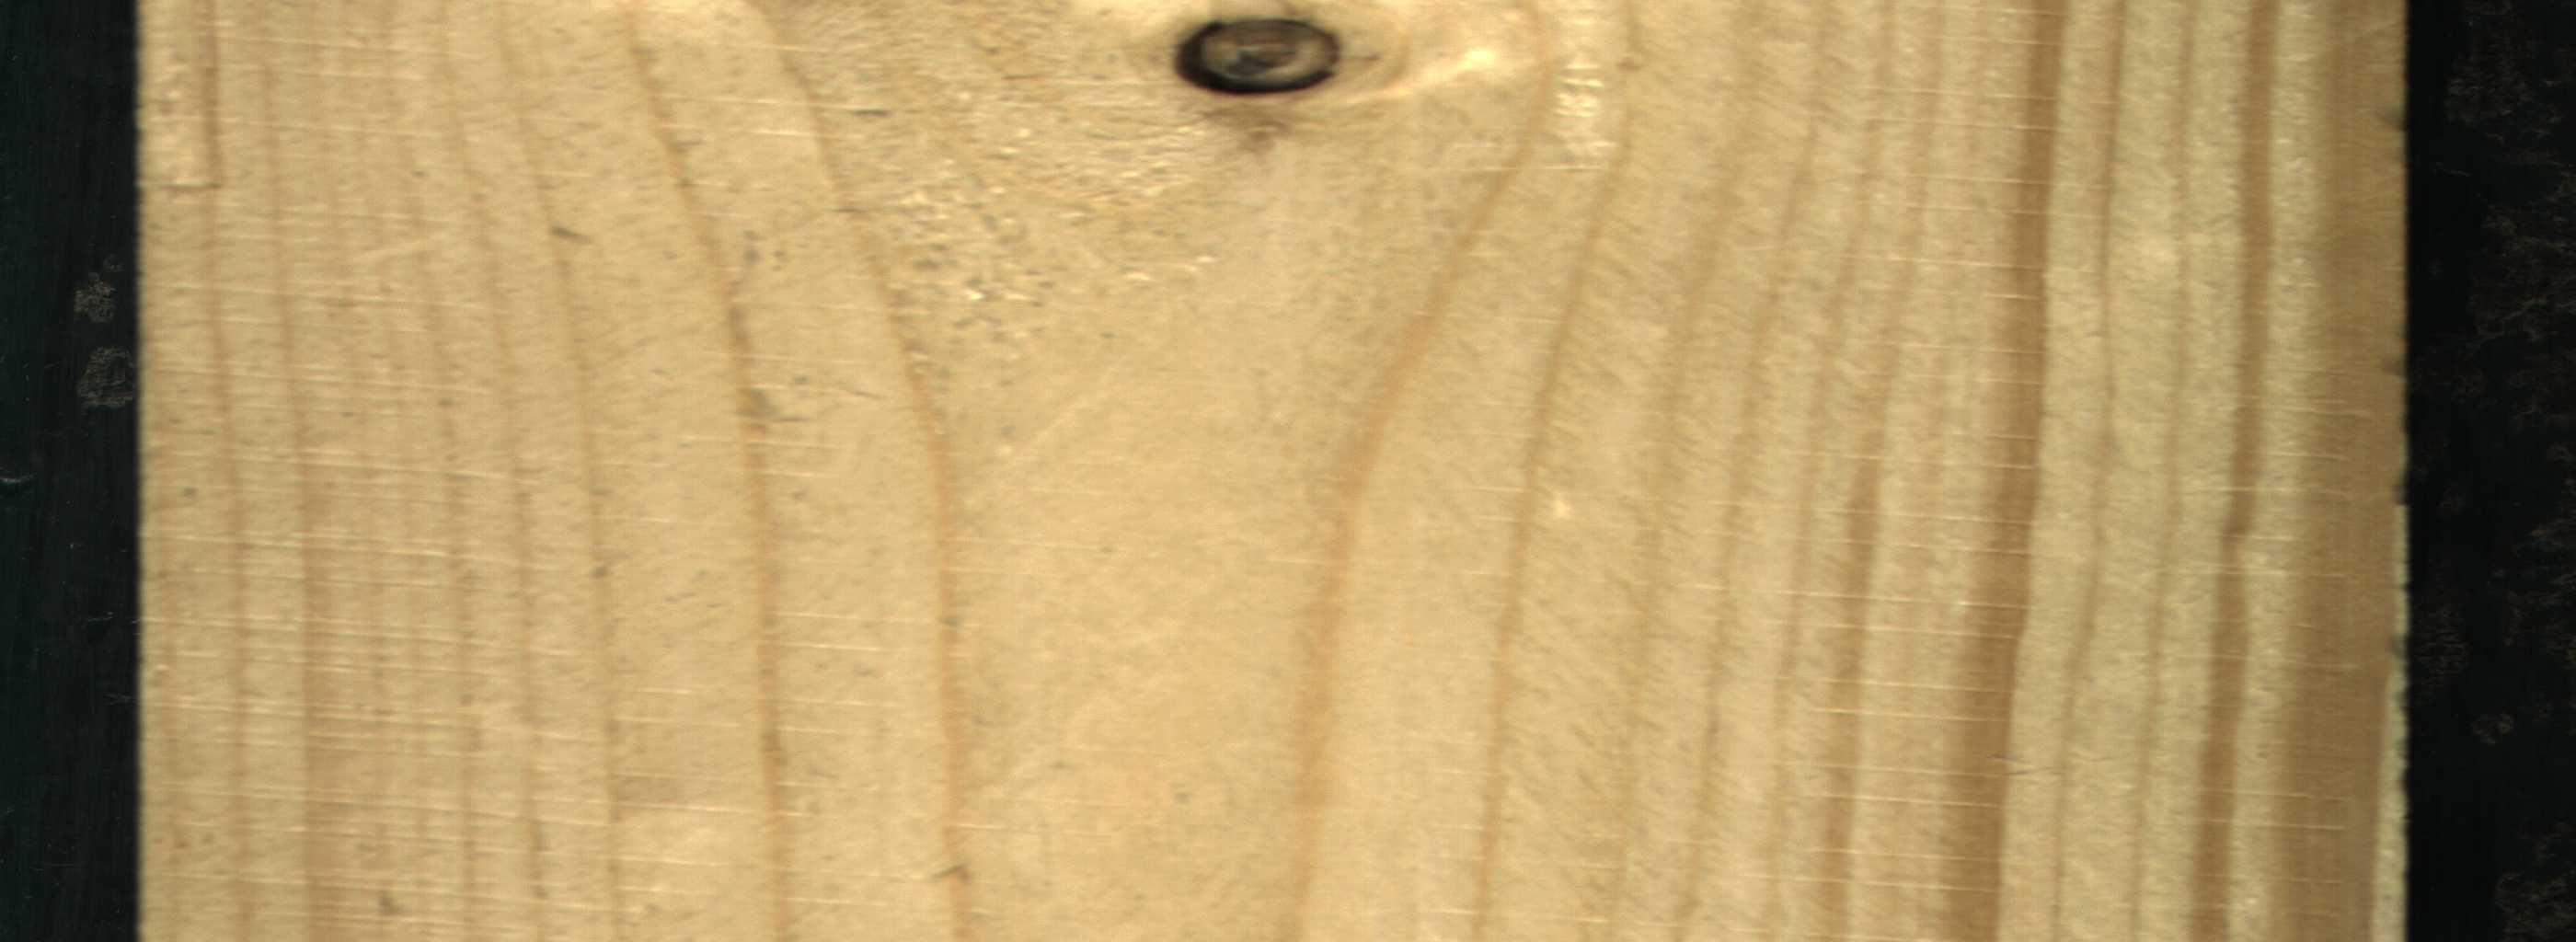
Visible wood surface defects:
Dead_Knot